Кольцо в виде Мёбиуса изготовлено из бумажной ленты, окантованной медным проводом. В разрыв провода включен вольтметр $V$, как показано на рисунке. Перпендикулярно плоскости кольца действует однородное магнитное поле, индукция $B$ которого изменяется со временем по закону $B(t)=kt$.
Что показывает вольтметр, если $L$ - длина, а $d$ - ширина ленты?
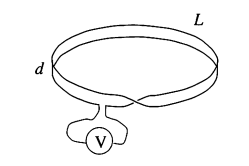
Ответ: $$ U=2 U_{0}=2 k \pi R^{2} $$
Темы:
T, ★, Электромагнетизм, Электромагнитная индукция, 200 задач